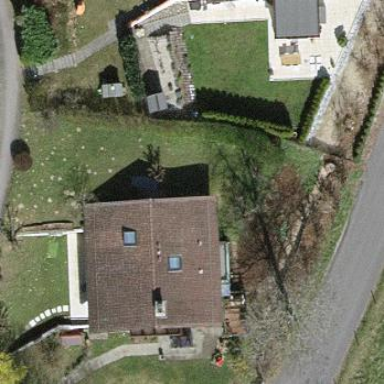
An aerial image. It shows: Simple house.